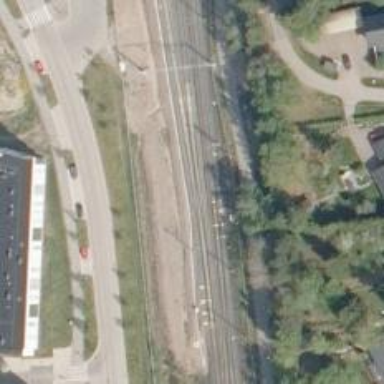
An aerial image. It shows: Railway track with continuous electrified contact lines.